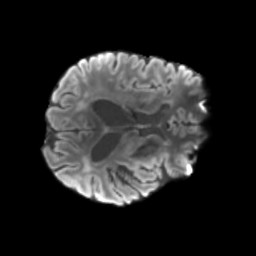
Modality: T2w
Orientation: axial
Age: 72
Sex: male
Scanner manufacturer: siemens
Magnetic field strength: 3 T
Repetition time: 3.23 s
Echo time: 0.0892 s